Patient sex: M
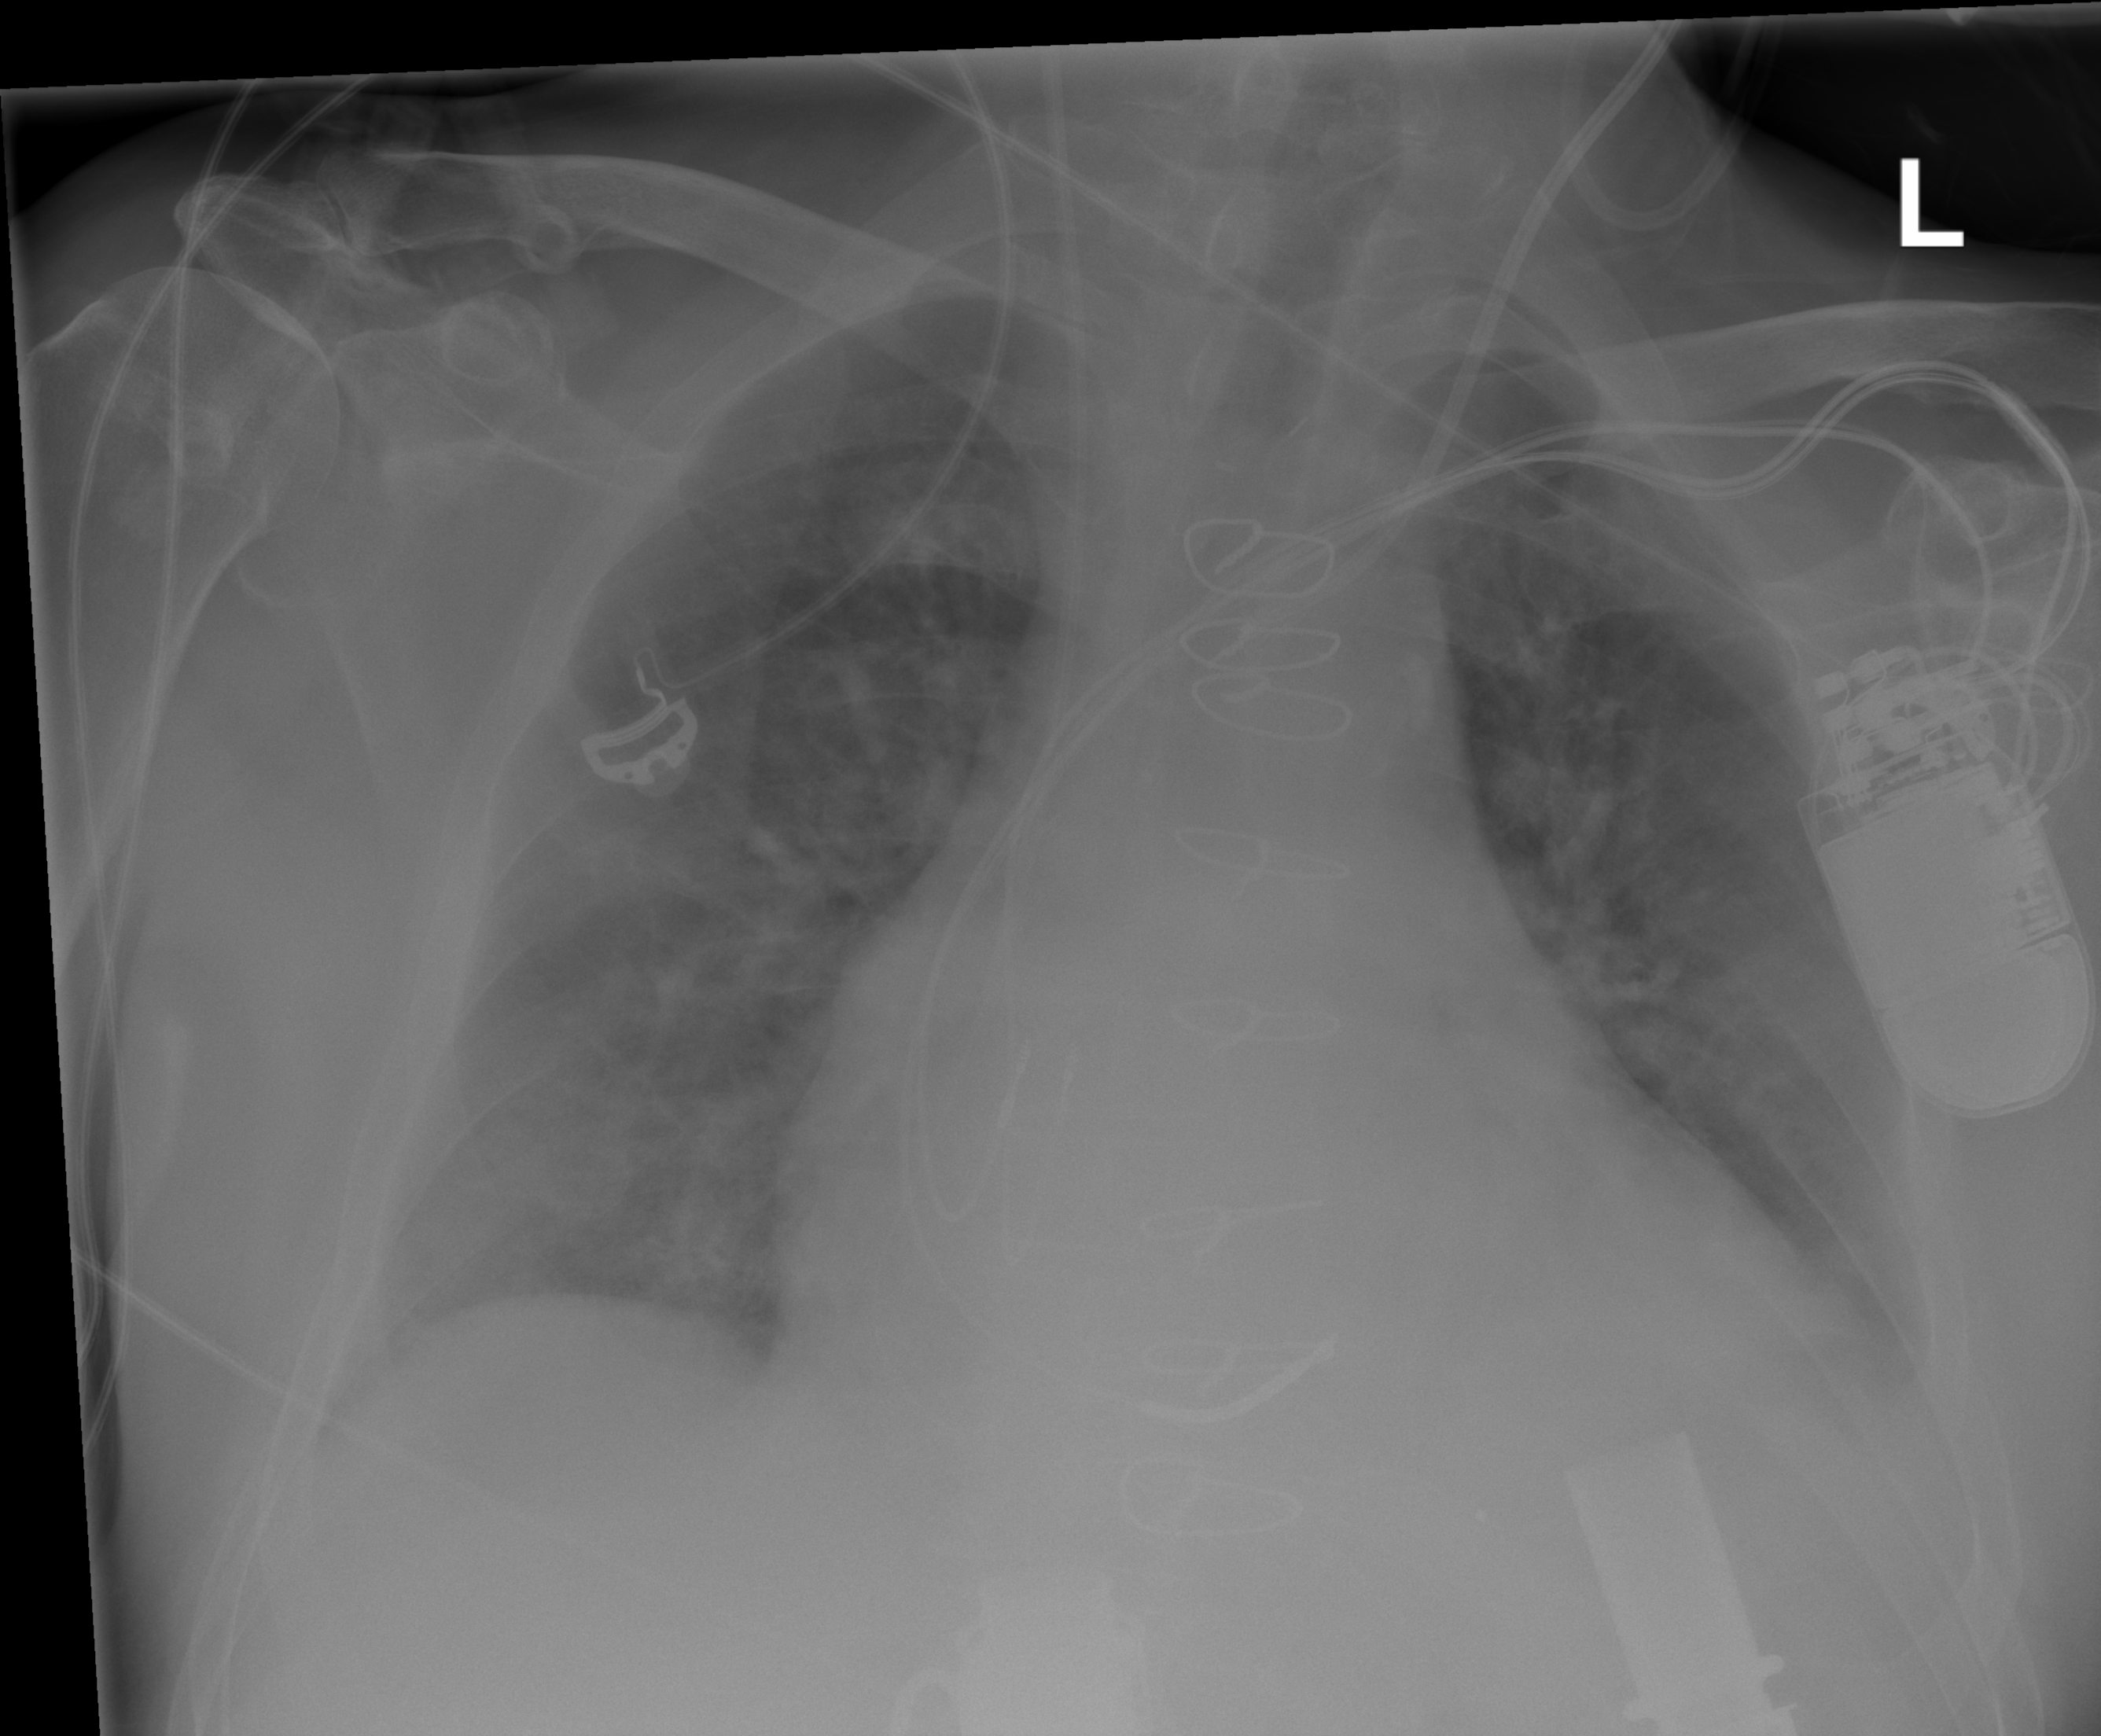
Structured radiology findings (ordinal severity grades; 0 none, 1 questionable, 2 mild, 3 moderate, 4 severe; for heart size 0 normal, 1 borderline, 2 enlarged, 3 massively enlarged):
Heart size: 3
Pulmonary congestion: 0
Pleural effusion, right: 0
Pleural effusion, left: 2
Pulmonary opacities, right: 0
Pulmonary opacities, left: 0
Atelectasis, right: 0
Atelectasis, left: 2